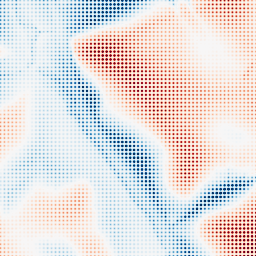
Category: classical
Decomposition family: uniform
Decomposition parameters: size: 100
Upsampling method: sinc_hamming
Upsampling parameters: scale: 8
kernel_size: 4
Upsampling scale: 8